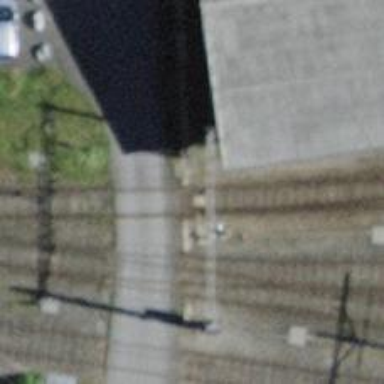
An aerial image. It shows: Railway level crossing.